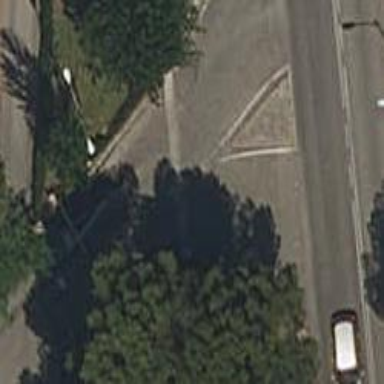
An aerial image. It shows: Unmarked crossing on the road.